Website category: university
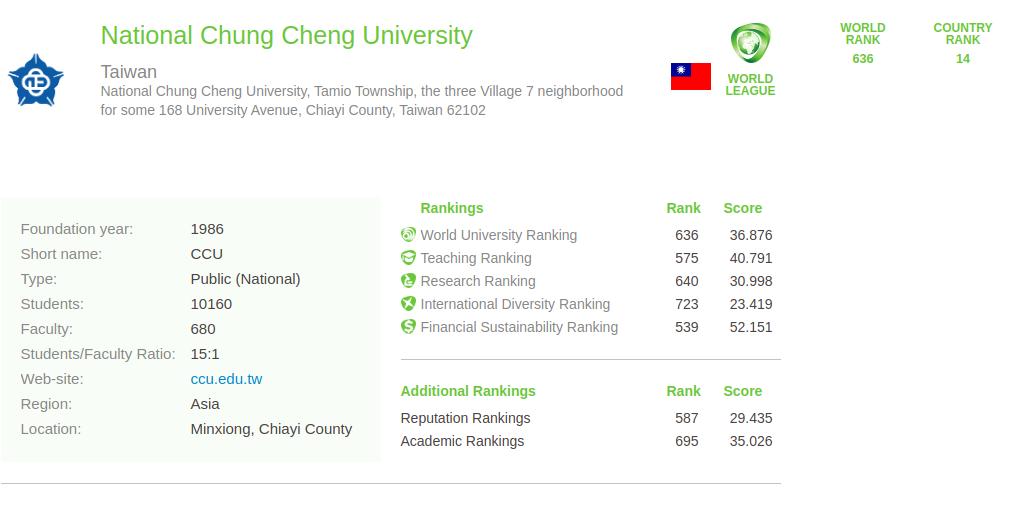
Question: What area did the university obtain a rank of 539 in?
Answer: Financial Sustainability Ranking

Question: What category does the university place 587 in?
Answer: Reputation Rankings

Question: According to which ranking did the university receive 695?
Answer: Academic Rankings

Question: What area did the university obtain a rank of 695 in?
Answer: Academic Rankings

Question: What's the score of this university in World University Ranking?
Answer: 36.876

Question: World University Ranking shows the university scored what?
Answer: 36.876

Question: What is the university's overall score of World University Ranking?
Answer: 36.876

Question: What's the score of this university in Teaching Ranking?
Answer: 40.791

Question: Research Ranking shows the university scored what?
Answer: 30.998

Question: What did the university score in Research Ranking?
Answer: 30.998

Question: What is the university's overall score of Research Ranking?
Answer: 30.998

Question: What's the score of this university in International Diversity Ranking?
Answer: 23.419

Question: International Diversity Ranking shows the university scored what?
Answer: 23.419

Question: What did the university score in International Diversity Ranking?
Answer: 23.419

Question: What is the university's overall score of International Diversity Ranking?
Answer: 23.419

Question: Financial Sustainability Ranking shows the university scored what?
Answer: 52.151

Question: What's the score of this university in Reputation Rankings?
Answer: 29.435

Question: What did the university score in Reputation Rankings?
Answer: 29.435

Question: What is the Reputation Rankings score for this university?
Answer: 29.435

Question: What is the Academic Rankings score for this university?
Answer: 35.026

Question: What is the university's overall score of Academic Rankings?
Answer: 35.026

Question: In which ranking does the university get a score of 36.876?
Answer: World University Ranking

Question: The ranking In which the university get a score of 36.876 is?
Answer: World University Ranking

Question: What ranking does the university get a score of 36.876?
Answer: World University Ranking

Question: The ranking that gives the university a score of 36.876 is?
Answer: World University Ranking

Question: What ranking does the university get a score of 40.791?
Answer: Teaching Ranking

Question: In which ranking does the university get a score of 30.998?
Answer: Research Ranking

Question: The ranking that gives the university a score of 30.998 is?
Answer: Research Ranking

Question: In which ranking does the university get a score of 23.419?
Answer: International Diversity Ranking

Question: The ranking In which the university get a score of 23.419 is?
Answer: International Diversity Ranking

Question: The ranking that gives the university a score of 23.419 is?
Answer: International Diversity Ranking

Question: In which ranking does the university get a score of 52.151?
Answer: Financial Sustainability Ranking

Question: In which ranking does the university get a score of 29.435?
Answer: Reputation Rankings

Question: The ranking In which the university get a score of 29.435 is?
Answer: Reputation Rankings

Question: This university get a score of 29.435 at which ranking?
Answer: Reputation Rankings

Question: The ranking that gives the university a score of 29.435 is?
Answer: Reputation Rankings